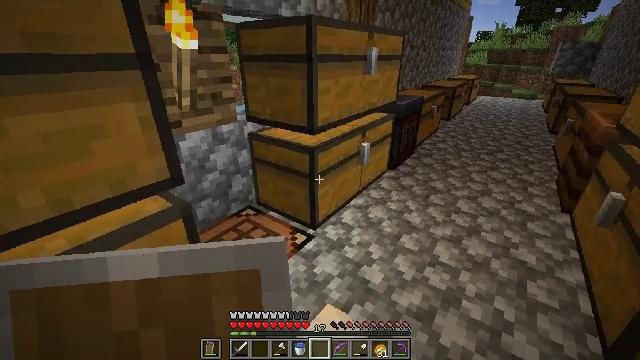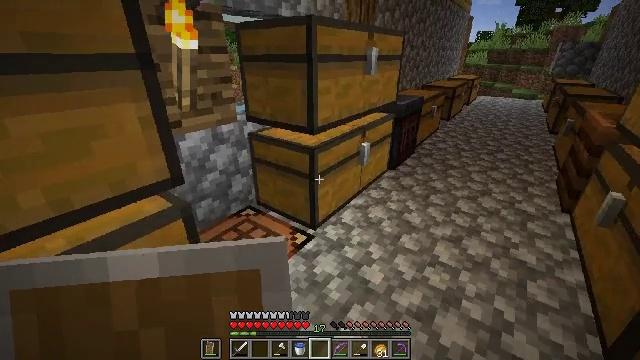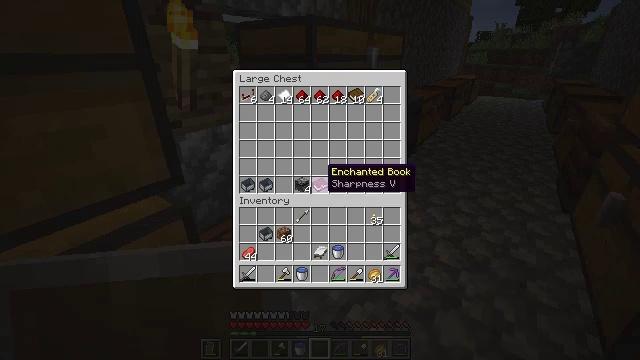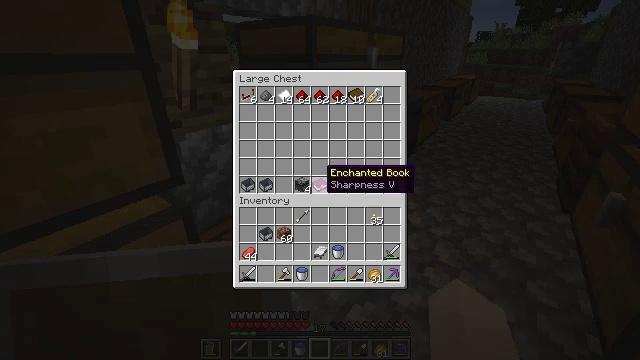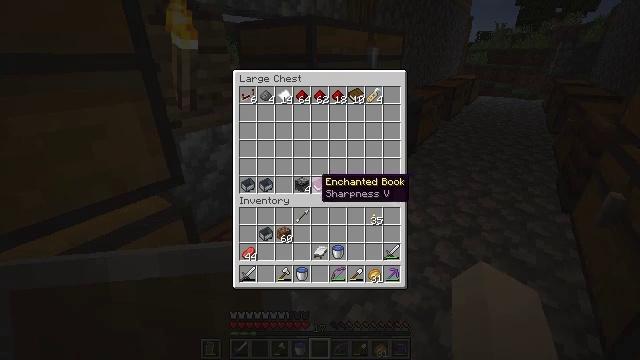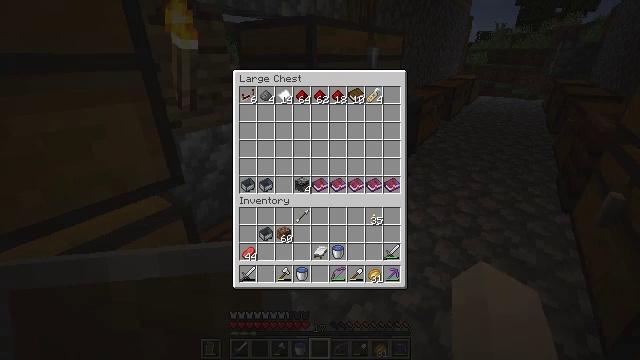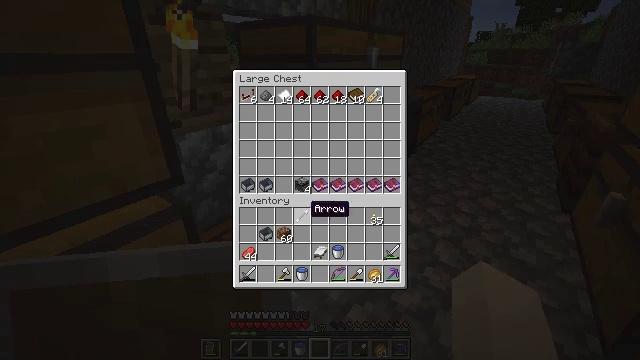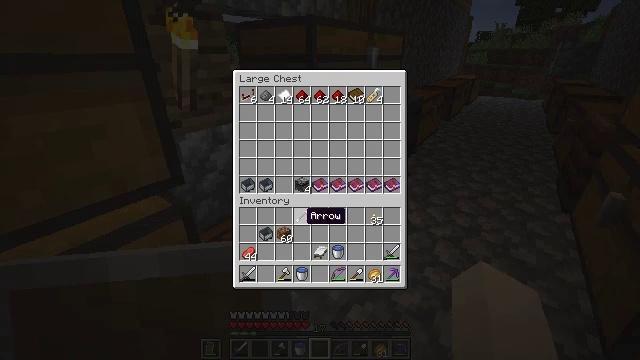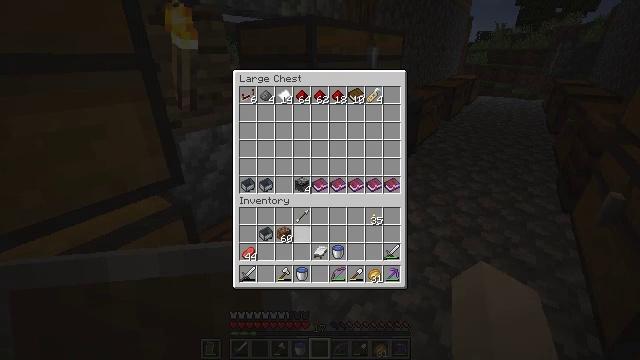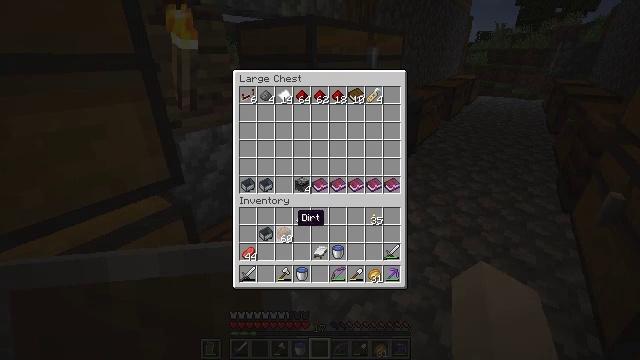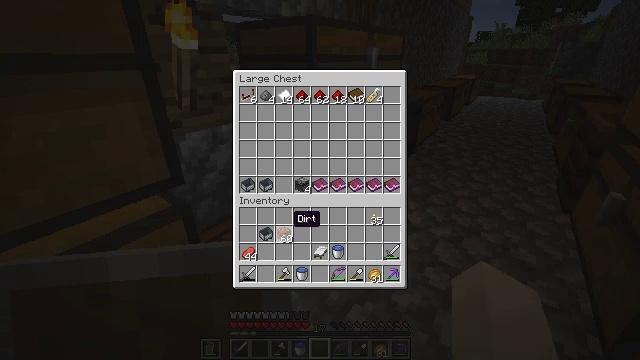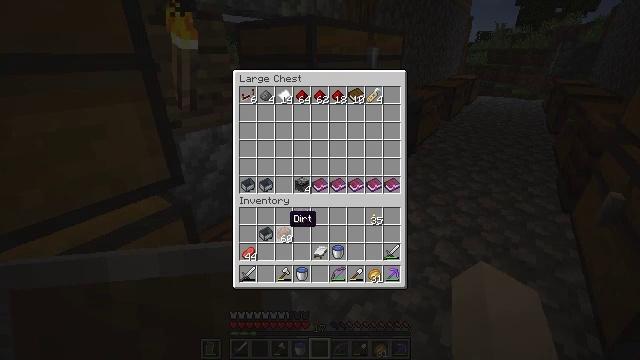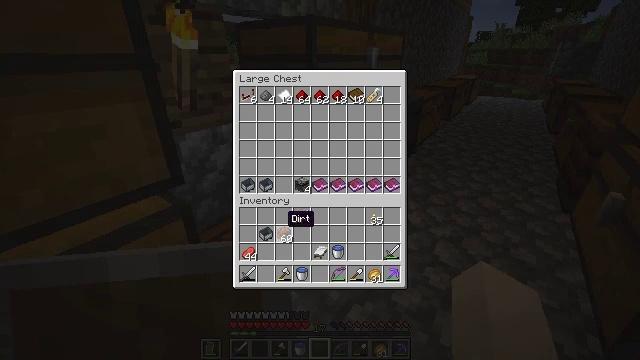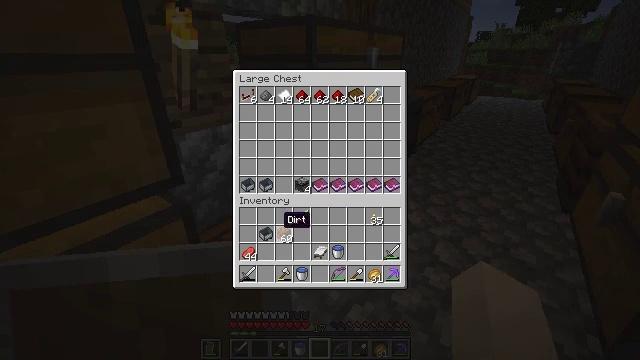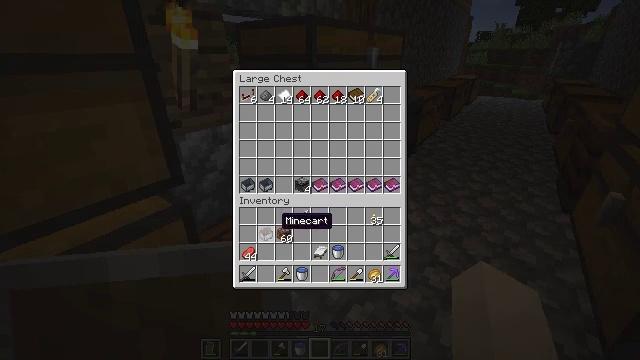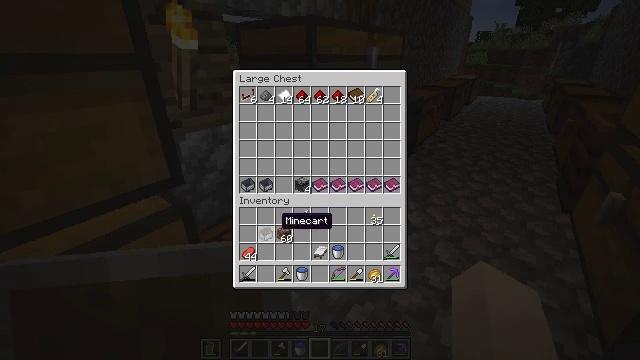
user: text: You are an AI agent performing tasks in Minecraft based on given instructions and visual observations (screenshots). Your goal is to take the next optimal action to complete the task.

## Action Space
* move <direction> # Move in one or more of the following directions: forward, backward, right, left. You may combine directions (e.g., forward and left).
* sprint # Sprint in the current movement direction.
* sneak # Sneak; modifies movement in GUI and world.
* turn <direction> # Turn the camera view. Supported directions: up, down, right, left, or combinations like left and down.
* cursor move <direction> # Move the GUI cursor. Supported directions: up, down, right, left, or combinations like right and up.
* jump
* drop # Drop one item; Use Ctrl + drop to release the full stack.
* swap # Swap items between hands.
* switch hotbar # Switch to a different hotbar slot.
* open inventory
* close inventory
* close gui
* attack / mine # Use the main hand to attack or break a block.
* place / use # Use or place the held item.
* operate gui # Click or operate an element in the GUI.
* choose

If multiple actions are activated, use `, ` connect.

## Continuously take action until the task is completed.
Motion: motion action
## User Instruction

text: Gather the chest from its place.
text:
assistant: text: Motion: no_op
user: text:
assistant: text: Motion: no_op
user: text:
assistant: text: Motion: no_op
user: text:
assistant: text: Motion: turn down
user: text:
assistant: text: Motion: turn down
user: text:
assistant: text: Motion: turn down
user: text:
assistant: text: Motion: no_op
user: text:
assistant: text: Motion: no_op
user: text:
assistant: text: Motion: no_op
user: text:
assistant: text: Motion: no_op
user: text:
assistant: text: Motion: no_op
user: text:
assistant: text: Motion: no_op
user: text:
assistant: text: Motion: no_op
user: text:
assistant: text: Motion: no_op
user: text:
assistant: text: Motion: no_op
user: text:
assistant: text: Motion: attack / mine
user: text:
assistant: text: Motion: attack / mine
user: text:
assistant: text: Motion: no_op
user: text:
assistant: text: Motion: turn up
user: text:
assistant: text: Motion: turn up
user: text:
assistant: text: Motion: turn up
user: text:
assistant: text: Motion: no_op
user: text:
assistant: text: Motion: no_op
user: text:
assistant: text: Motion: no_op
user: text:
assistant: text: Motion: attack / mine
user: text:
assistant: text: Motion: attack / mine
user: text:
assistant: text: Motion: attack / mine
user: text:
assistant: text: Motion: no_op
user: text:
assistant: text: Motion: no_op
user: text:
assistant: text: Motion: no_op